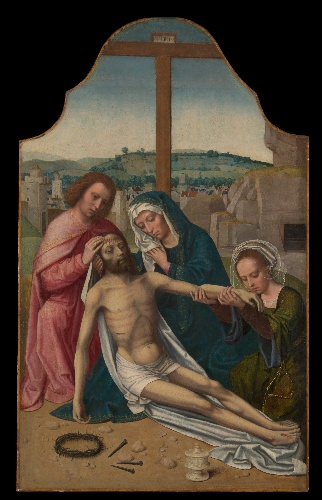
Title: The Lamentation
Artist: Ambrosius Benson
Artist bio: Netherlandish, Lombardy (?), active by 1519–died 1550 Bruges
Date: ca. 1520–25
Object type: Painting
Classification: Paintings
Medium: Oil on canvas, transferred from wood
Dimensions: Shaped top, 36 x 22 1/8 in. (91.4 x 56.2 cm)
Department: European Paintings
Credit line: The Jack and Belle Linsky Collection, 1982
Accession year: 1982
Repository: Metropolitan Museum of Art, New York, NY
Tags: Sadness|Suffering|Mary Magdalene|Saint John the Evangelist|Lamentation|Death|Christ|Virgin Mary